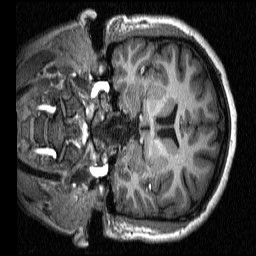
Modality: T1w
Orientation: coronal